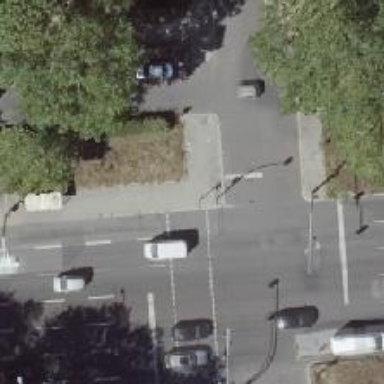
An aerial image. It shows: Road with "give way" sign.